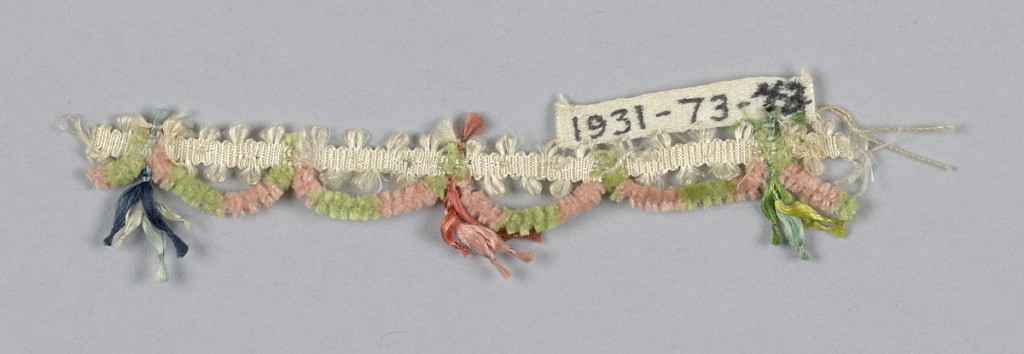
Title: Dress trimming
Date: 19th century
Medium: silk
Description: Dress trimming of white silk band with scallops of pink and green chenille and ornaments of colored floss silk threads with knots.